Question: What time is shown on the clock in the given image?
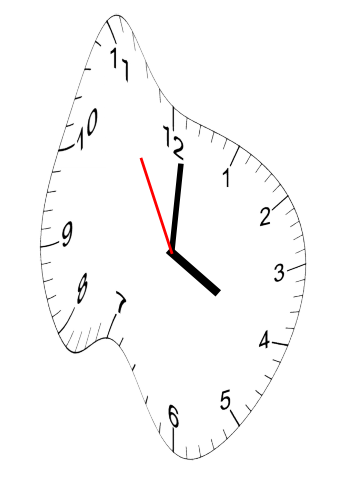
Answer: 04:00:55